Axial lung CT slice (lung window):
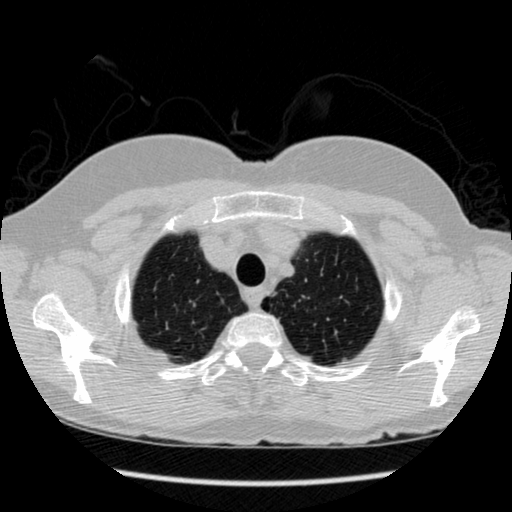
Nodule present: no